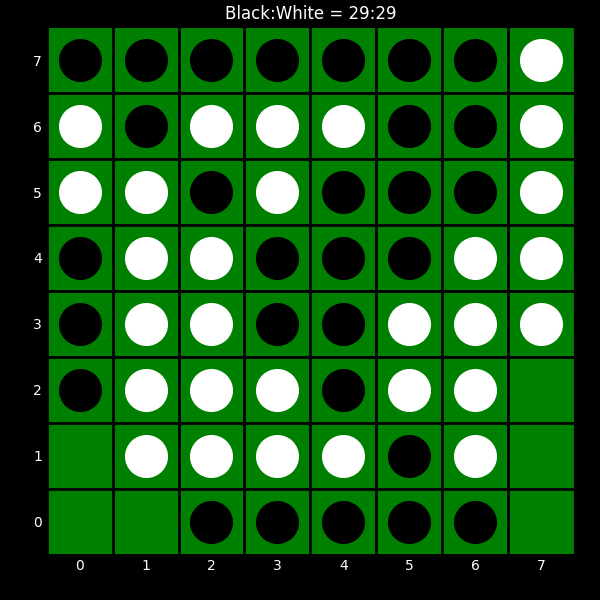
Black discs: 29
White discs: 29